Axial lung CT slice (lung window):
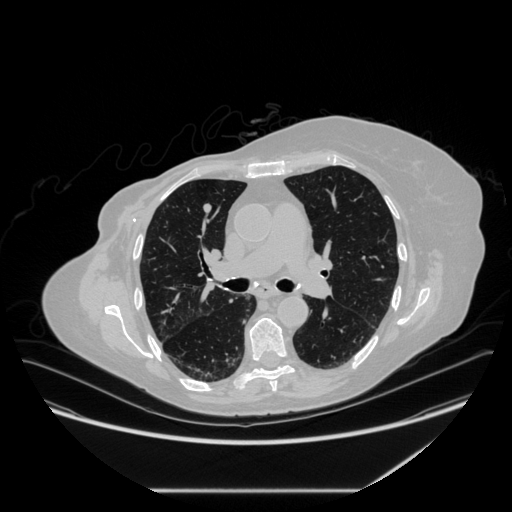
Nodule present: yes
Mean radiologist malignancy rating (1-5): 2.75